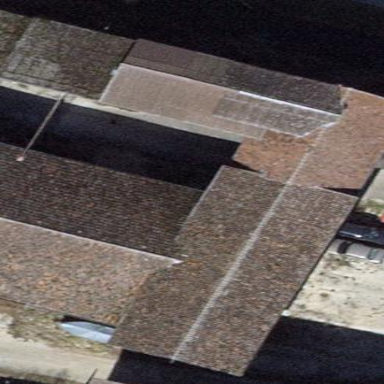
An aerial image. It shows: View of roof of building.